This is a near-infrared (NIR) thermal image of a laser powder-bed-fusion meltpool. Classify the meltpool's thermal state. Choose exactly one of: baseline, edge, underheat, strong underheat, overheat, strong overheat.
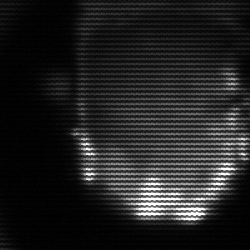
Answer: baseline